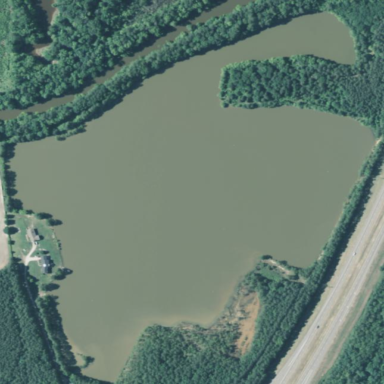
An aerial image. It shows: Serene pond surrounded by nature.